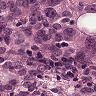
Metastatic tissue present: yes